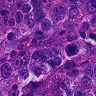
Metastatic tissue present: yes